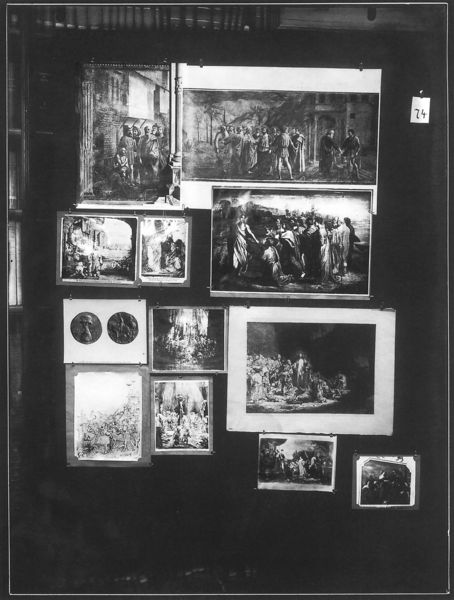
Titel: Mnemosyne (Bilderatlas, Fotos der Tafeln)
Künstler: Aby Warburg
Institution: London, The Warburg Institute Archive ©
Schlagwörter: gemälde, weiß, schwarz, säulen, zeichnung, rahmen, porträt, bilder, fotos, foto, fotografie, schwarz-weiß, jesus, sammlung, bild im bild, fotographie, münze, dokumentation, münzen, fotografien, stellwand, kunstsammlung, vergrößerung, aby warburg, 24, 74, baryth